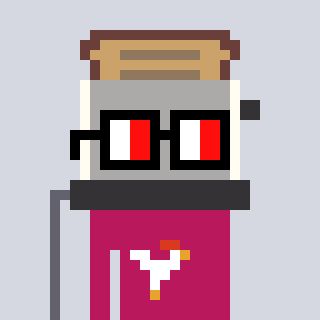
a pixel art character with square glasses with black frames and red eyes, a toaster-shaped head and a darkpink-colored body on a cool background